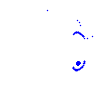
Particle: kaon